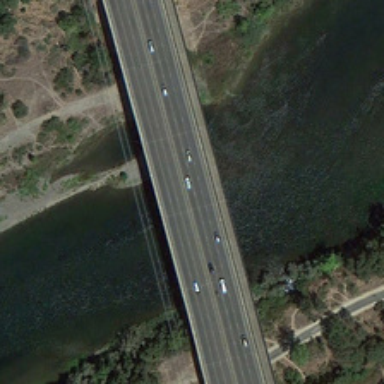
A long bridge is between the two mountains .